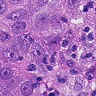
Metastatic tissue present: yes